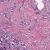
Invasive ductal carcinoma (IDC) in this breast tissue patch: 1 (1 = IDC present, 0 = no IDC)